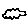
Label: cloud